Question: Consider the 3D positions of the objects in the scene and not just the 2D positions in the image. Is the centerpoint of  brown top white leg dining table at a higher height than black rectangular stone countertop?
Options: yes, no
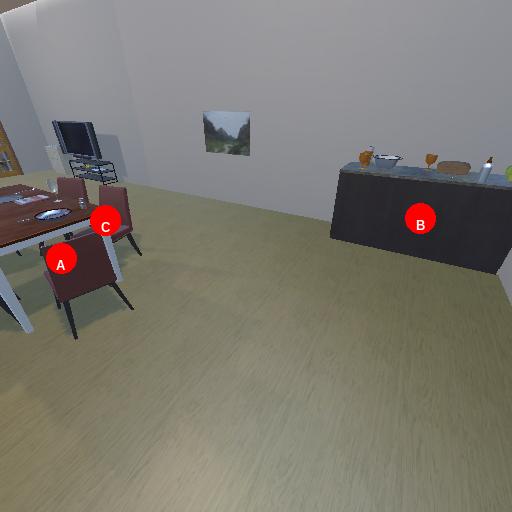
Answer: yes